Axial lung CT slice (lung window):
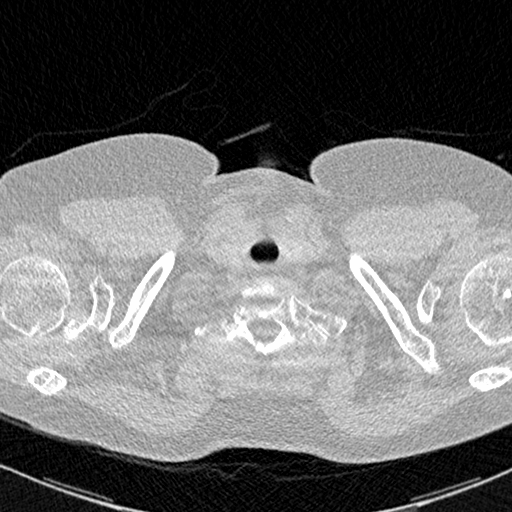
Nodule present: no